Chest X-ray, AP view. Patient: 70 years old, sex M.
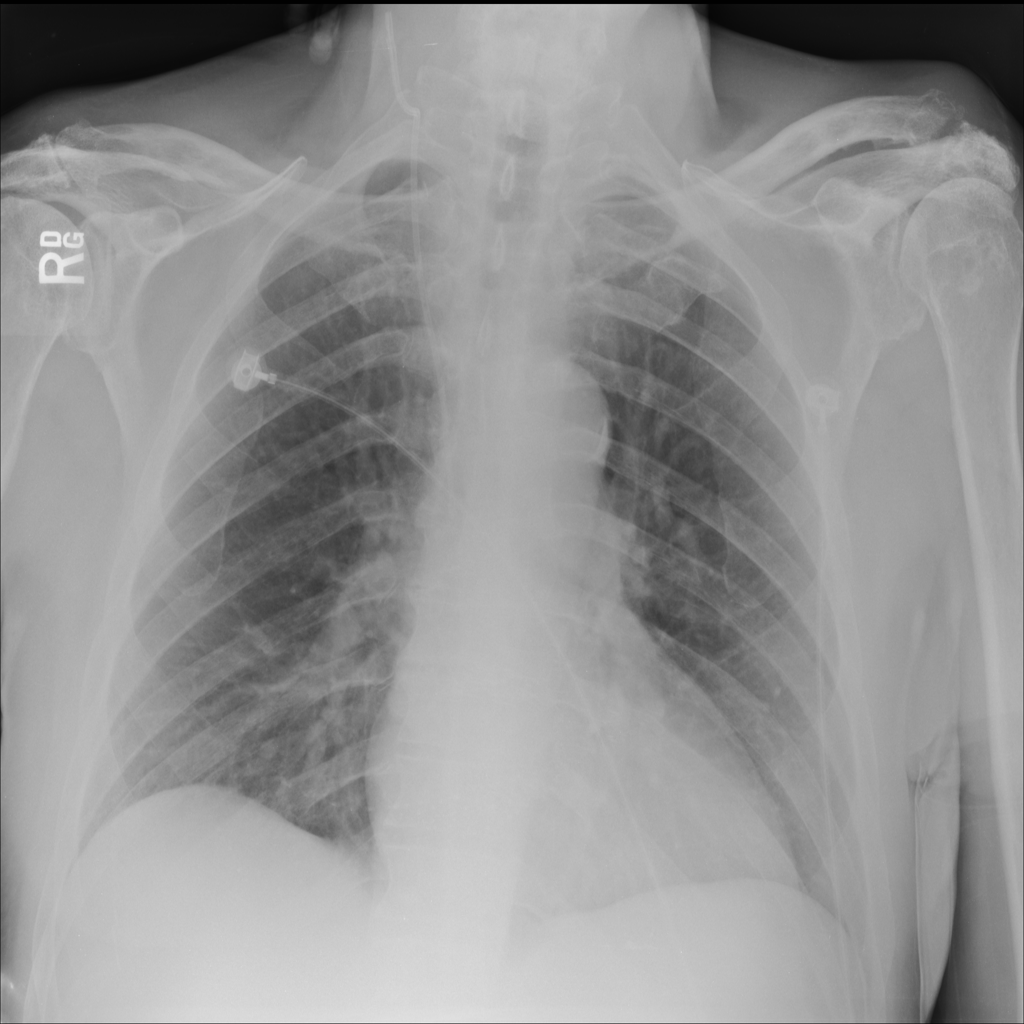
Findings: No Finding